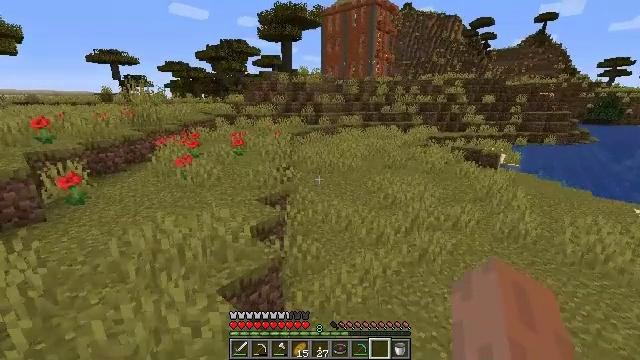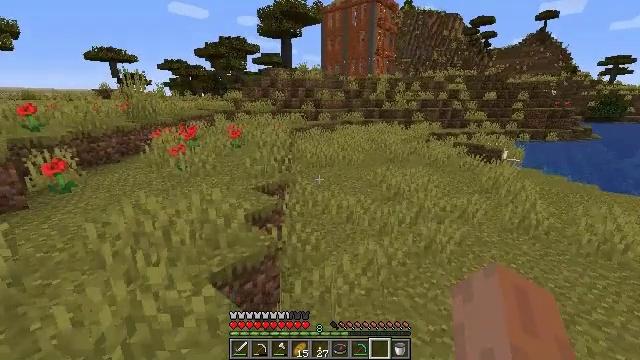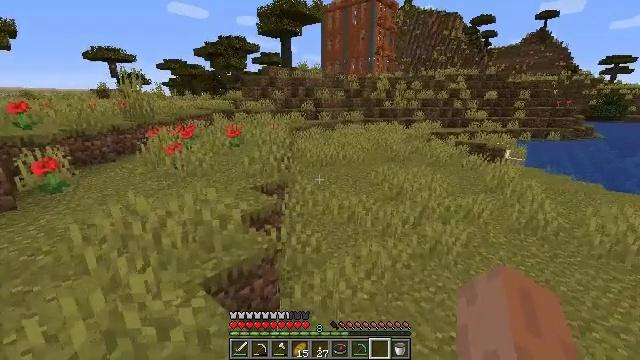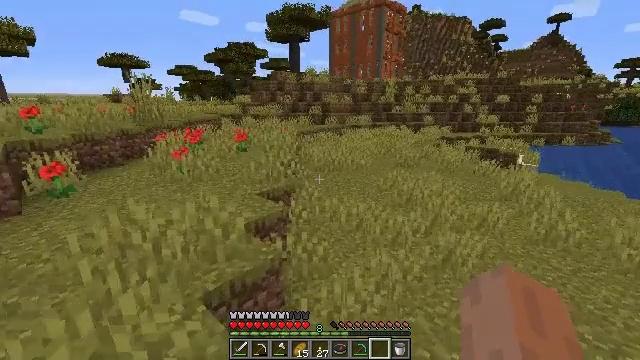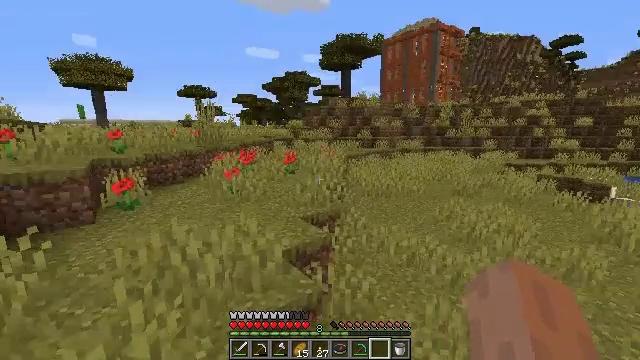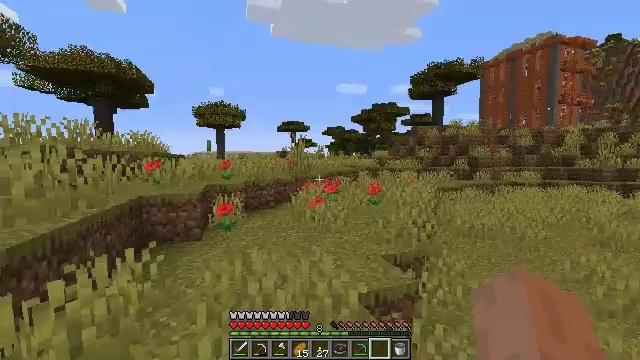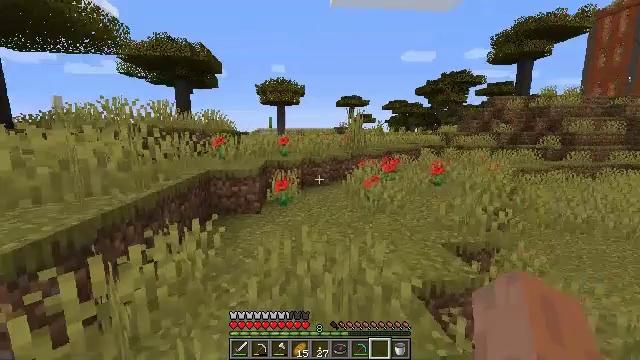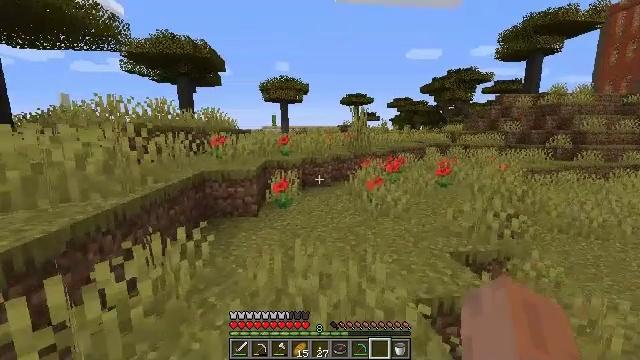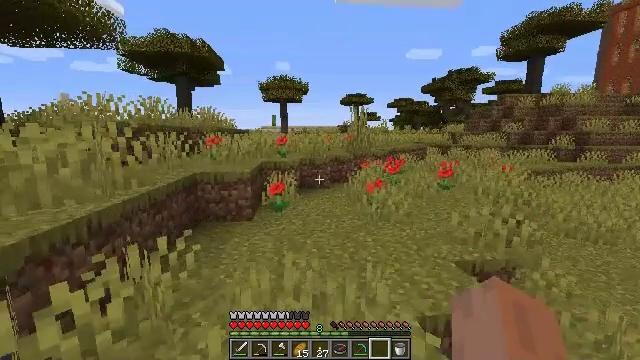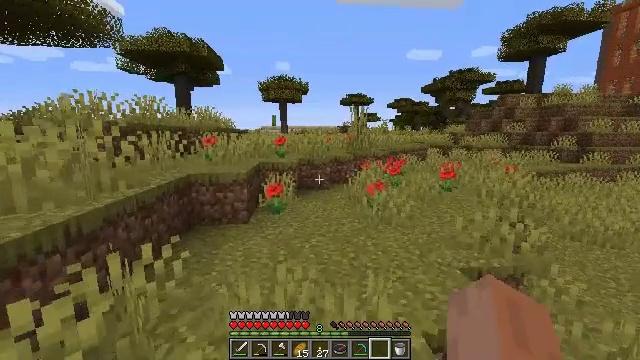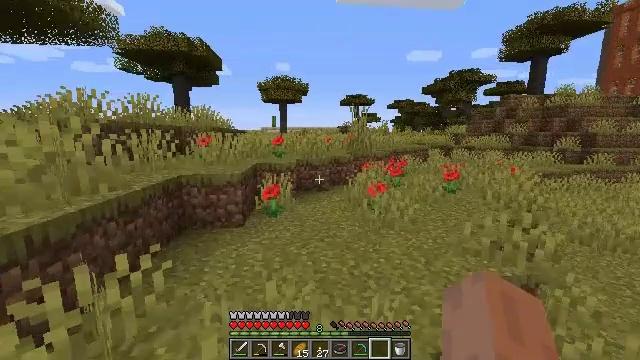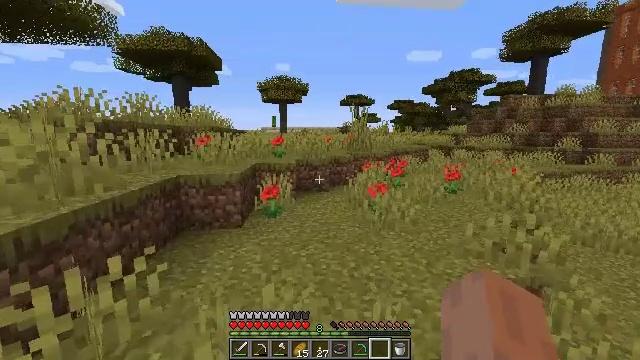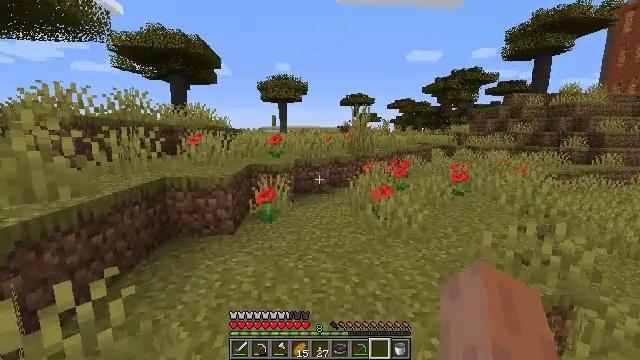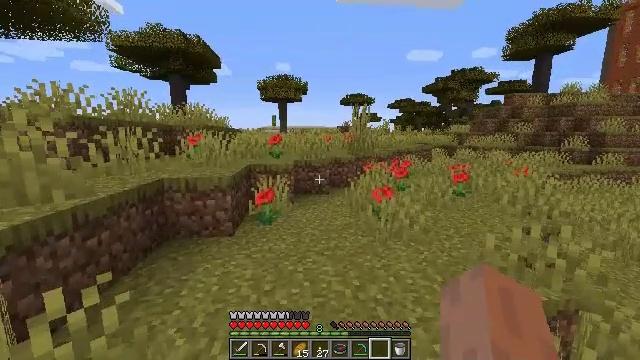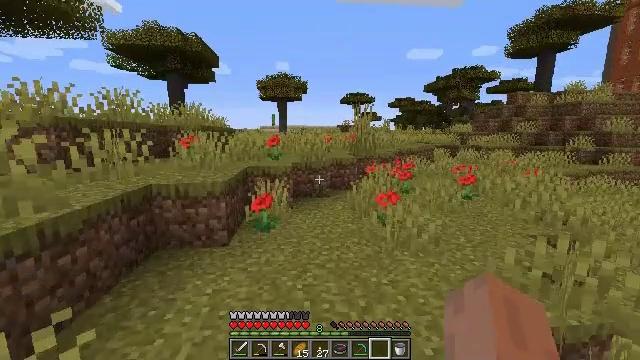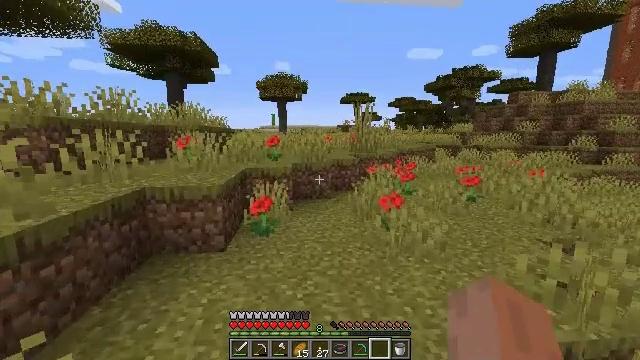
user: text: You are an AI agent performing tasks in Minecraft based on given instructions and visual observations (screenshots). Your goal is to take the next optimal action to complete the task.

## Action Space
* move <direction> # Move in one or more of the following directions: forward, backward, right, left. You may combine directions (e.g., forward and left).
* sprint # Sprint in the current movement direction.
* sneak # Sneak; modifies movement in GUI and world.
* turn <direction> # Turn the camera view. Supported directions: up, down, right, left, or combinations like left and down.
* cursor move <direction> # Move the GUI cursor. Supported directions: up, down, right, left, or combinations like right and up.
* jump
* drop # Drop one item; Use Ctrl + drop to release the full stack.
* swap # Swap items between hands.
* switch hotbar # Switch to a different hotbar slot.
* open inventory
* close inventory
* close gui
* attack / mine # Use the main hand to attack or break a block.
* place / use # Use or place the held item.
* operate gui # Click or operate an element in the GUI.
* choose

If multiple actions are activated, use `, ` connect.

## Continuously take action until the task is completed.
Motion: motion action
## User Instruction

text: Open a crafting table to create the enchanting table.
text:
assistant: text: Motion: move forward
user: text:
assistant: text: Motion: move forward
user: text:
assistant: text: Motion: move forward, turn left
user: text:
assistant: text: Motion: move forward, turn left and up
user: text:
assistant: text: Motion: move forward, turn left and up
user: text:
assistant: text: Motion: move forward, turn left and down
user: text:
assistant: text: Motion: move forward
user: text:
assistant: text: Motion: move forward
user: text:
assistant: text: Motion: move forward
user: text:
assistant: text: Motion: move forward
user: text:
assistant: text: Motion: move forward
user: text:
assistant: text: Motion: move forward
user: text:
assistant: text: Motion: move forward
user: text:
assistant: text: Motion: move forward
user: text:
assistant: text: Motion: move forward
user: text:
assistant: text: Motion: move forward
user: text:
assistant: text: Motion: move forward
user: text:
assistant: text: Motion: move forward
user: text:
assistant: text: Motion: move forward, turn left
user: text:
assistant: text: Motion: move forward, turn left and down
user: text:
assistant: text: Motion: move forward
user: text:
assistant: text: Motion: move forward
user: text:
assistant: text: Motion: move forward
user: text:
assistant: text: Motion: move forward
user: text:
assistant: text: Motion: move forward
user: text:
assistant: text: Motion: move forward
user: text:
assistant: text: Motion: move forward
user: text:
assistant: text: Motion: move forward
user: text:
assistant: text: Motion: move forward
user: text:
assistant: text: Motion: move forward